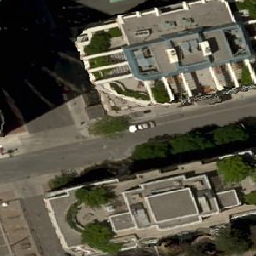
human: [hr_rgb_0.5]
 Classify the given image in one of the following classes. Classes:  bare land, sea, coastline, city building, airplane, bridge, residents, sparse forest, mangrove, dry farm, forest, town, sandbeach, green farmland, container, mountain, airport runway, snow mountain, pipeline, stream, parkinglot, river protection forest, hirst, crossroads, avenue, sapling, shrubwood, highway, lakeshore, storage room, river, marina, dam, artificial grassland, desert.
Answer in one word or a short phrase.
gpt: city building